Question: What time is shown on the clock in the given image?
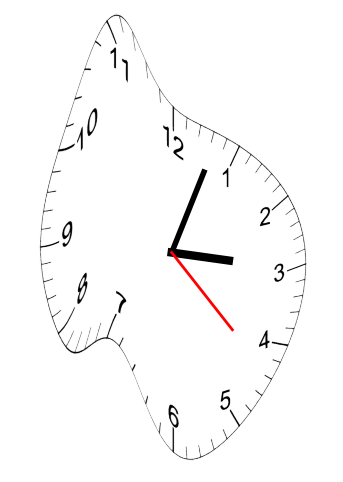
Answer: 03:03:22